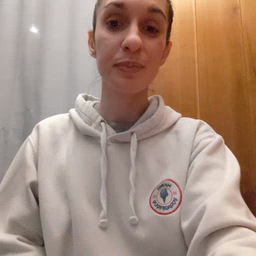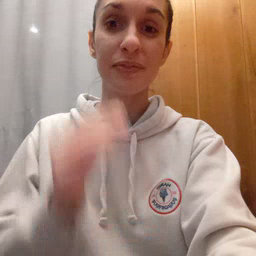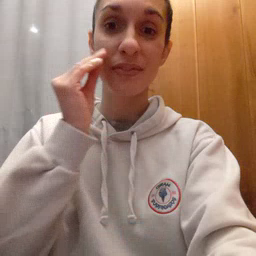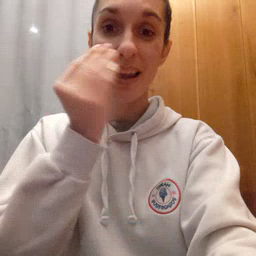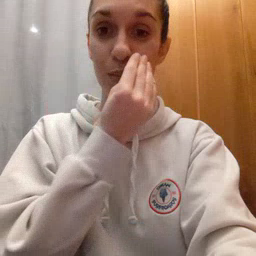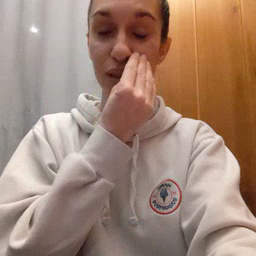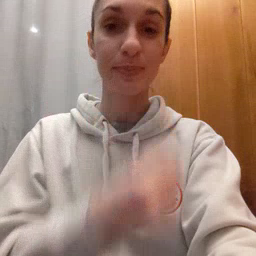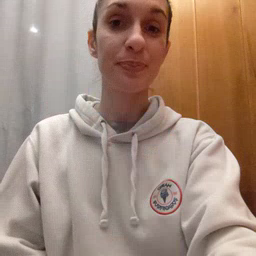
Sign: flower